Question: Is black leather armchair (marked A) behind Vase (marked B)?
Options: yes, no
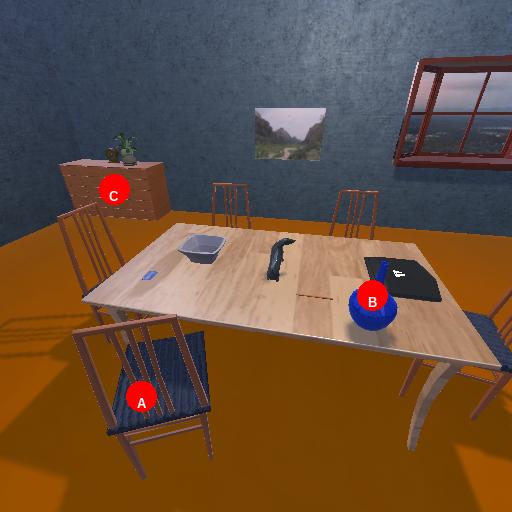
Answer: yes